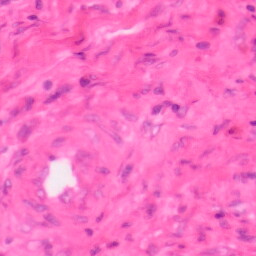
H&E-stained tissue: Colon